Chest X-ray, AP view. Patient: 59 years old, sex F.
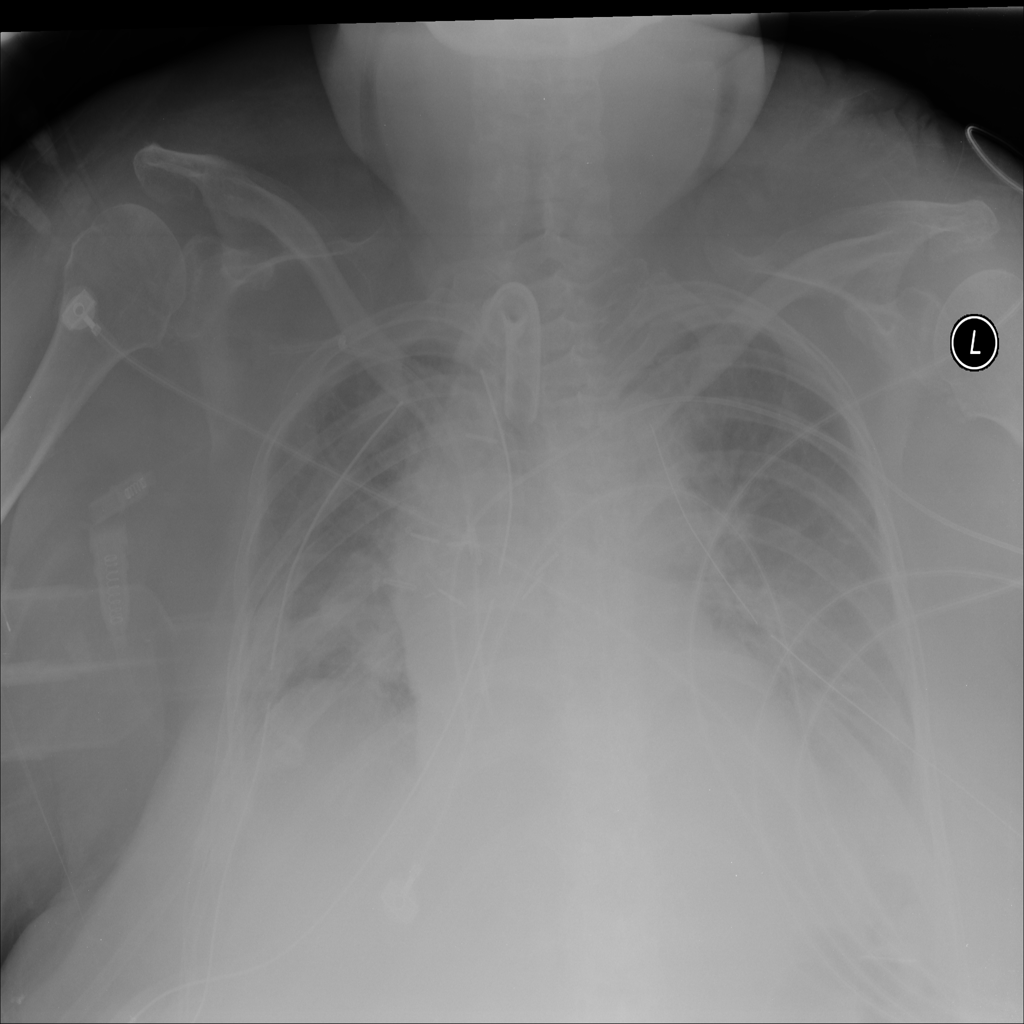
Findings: Infiltration